Question: '''
double function (double x)
{
f = x^5-3*x^4+3*x^3-2*x^2-5;
return f;
}
'''
: I am getting following errors for this part of the code:
- -
I am writing a code to find the roots of the following polynomial in C++, Visual Studio 2012:

I am not sure how to solve this error since I am learning C++ and this is my first time I encountered this error. There are only two aforementioned errors; rest of my code is error-free. Your help will be much appreciated. Thank you!
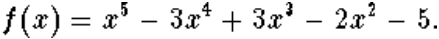
Answer: The '^' operator in C/C++ is not an exponent operator (by default) - it's a bitwise XOR operator, and doesn't work on doubles.
Instead, use the <URL> function.